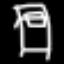
Label: bed